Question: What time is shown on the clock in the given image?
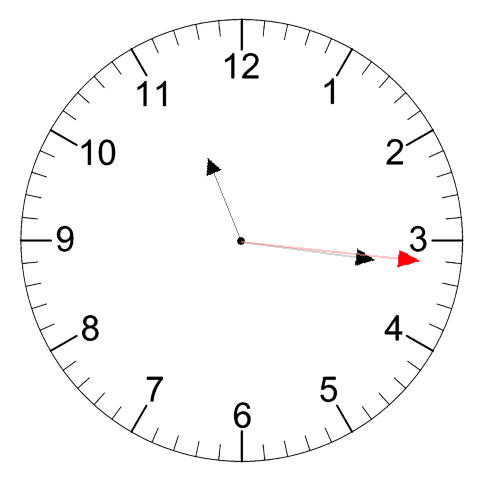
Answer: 11:16:16